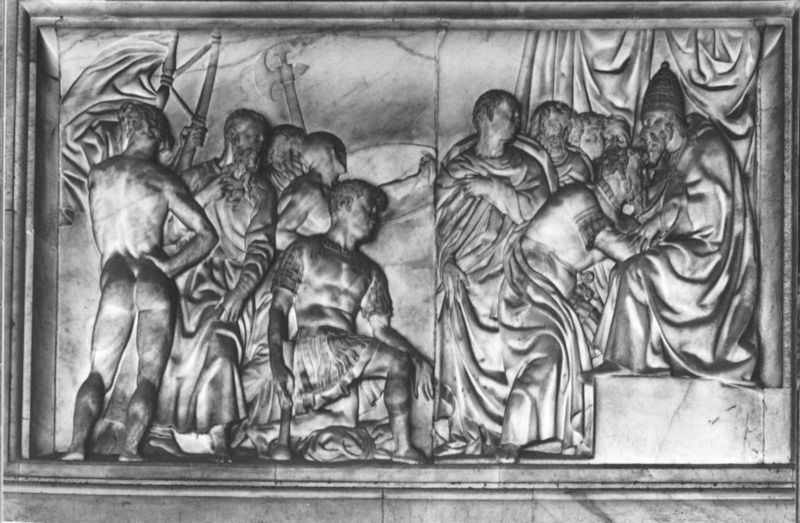
Titel: Grabmal Papst Clemens’ VII
Künstler: Baccio Bandinelli
Standort: Rom, S. Maria sopra Minerva (EU - I - Latium)
Schlagwörter: akt, dunkel, mann, nackt, umhang, menschen, sitzen, grau, marmor, männer, nacht, szene, säule, tür, rock, bart, bärte, rahmen, stehen, stein, bild, vorhang, gewand, krone, skulptur, relief, hintern, kuss, küssen, fahne, flagge, bischof, könig, papst, thron, vorhänge, metall, bronze, faltenwurf, panzer, antike, rückenfigur, schwert, uniform, waffen, knien, soldat, beten, rüstung, fries, römer, brustpanzer, sarg, axt, griechen, toga, knieend, hellebarde, speer, verehrung, beil, bildhauer, cäsar, sarkophag, po